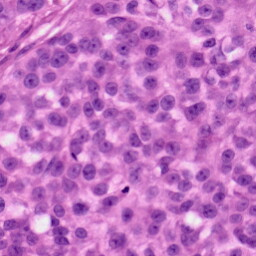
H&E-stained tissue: Skin